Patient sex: F
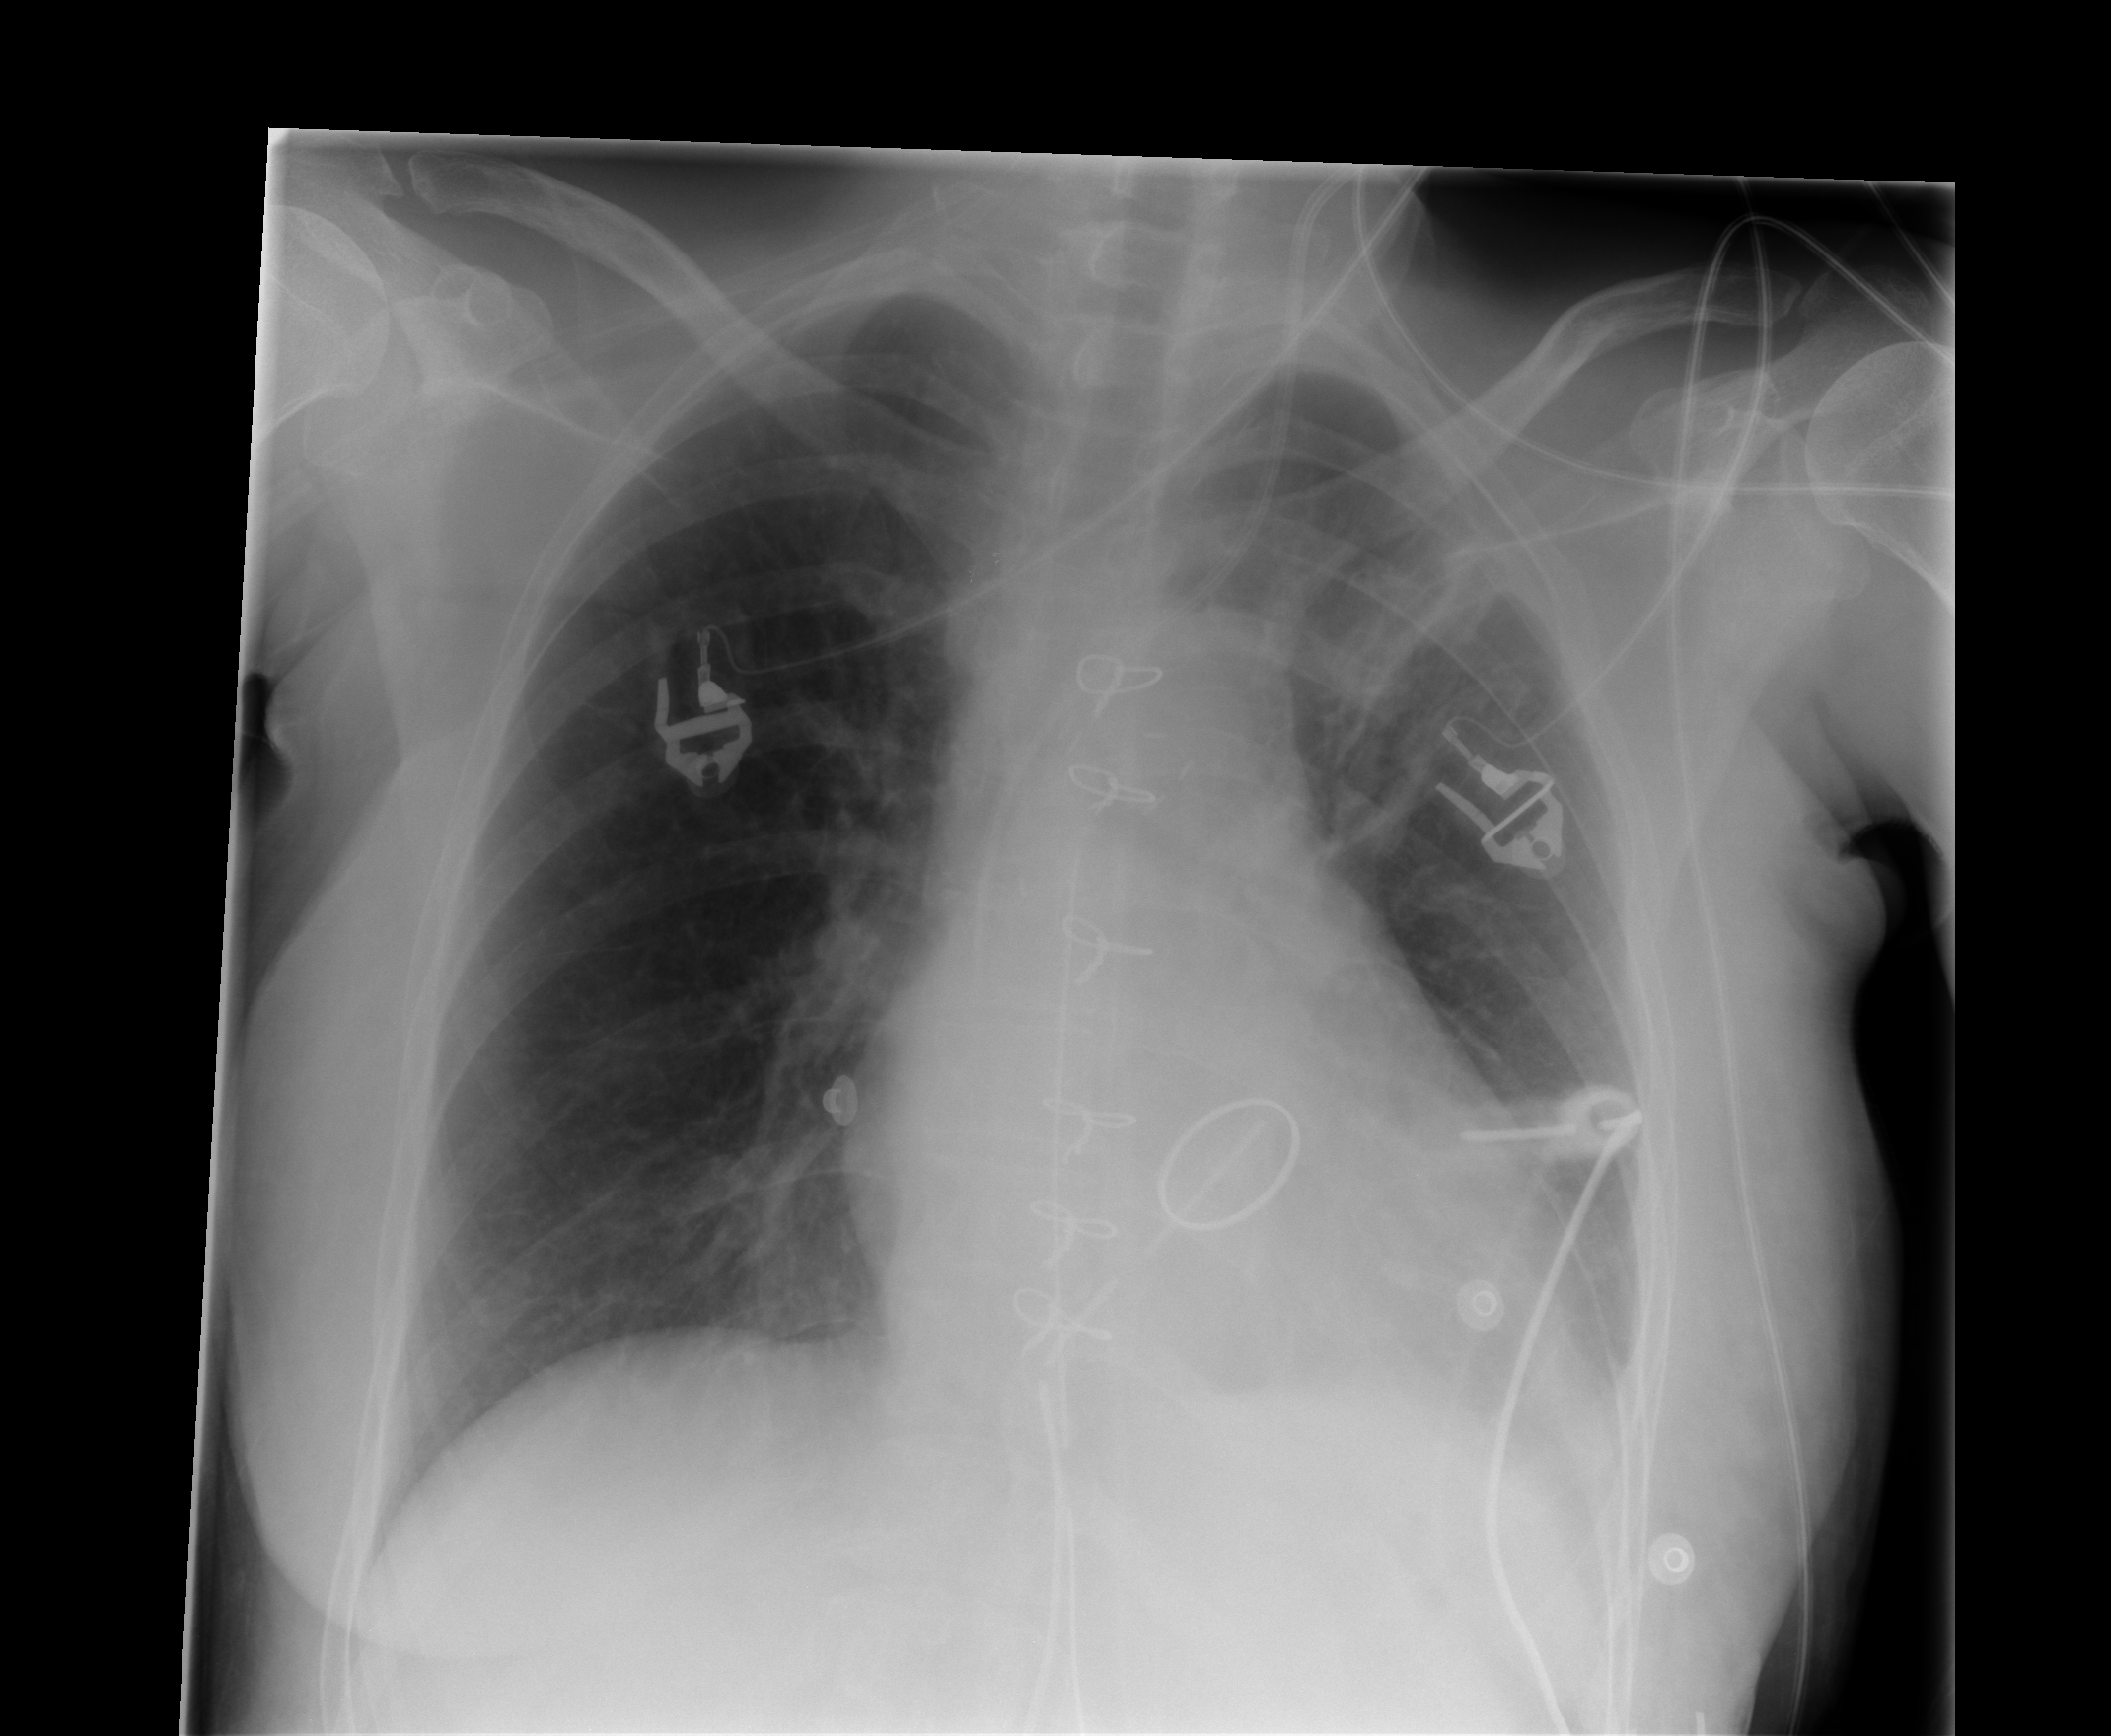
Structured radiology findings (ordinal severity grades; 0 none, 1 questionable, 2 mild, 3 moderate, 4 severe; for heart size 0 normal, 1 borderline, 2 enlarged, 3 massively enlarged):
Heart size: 1
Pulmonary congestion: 0
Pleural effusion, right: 0
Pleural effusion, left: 2
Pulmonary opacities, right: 0
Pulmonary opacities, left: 0
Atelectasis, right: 0
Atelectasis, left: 3